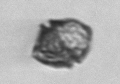
Label: Kryptoperidinium_triquetrum